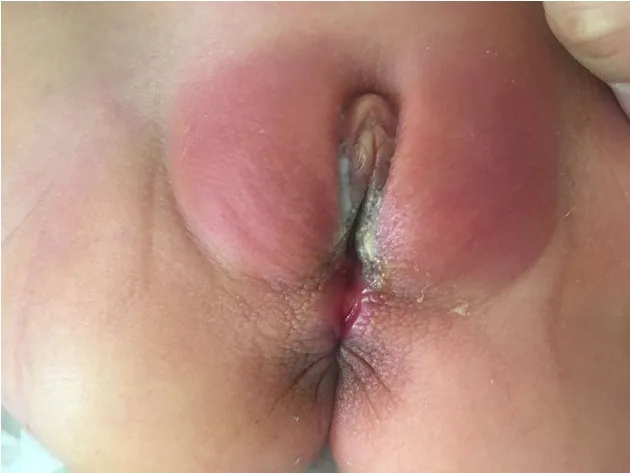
Wet groove between vulva and anus of case two.
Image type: medical_photograph (skin_photograph)